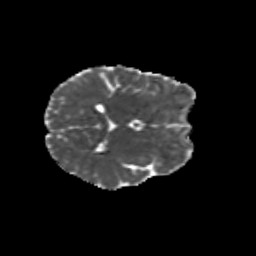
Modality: MD
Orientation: axial
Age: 9
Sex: female
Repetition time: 9.512 s
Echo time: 0.089 s